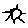
Label: sun